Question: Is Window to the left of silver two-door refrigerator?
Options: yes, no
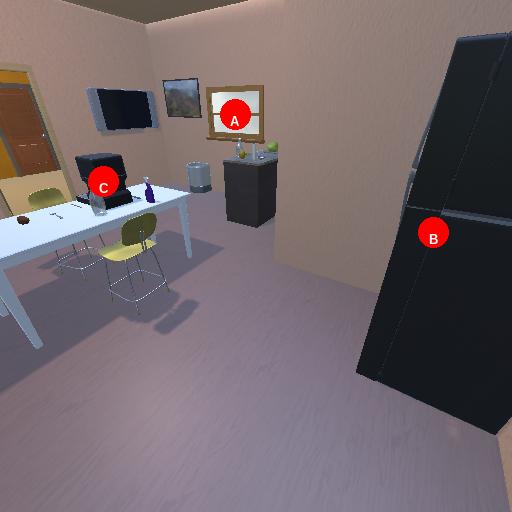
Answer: yes